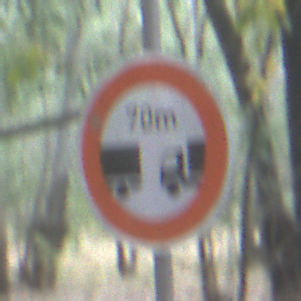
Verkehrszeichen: VerbotUnterschreitenMindestabstand
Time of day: SunriseSunset
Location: Outdoor (Nature)
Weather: NotSpecified
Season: Autumn
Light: Natural